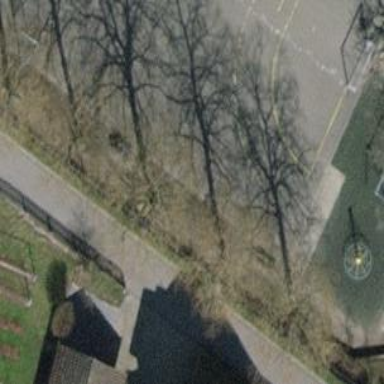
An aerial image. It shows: Brown bench.